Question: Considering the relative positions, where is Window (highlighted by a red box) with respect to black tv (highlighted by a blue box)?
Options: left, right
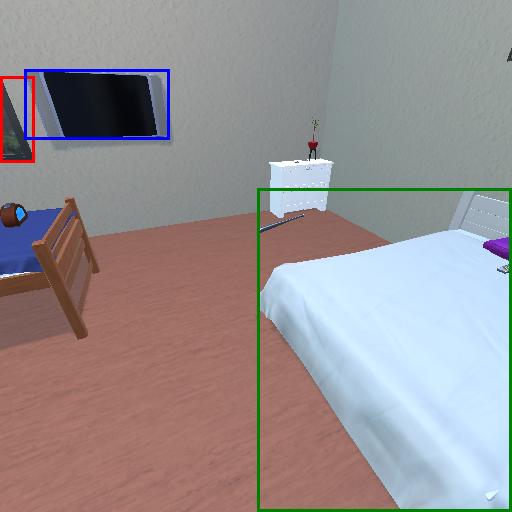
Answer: left